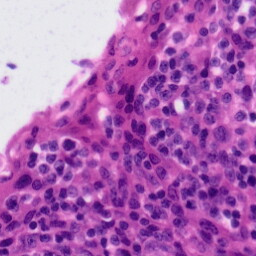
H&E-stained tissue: Tonsil